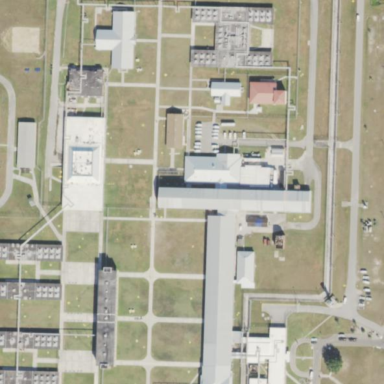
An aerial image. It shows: Prison.